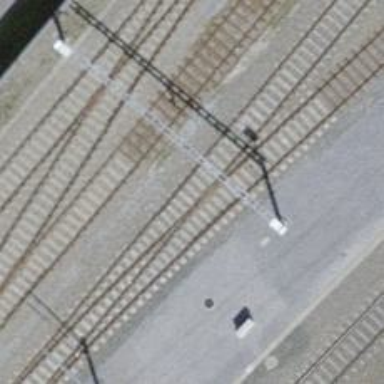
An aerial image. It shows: Railway yard with one track.